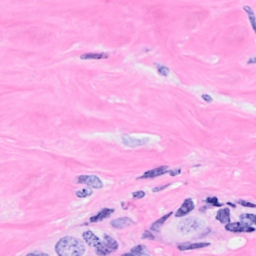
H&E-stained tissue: Breast